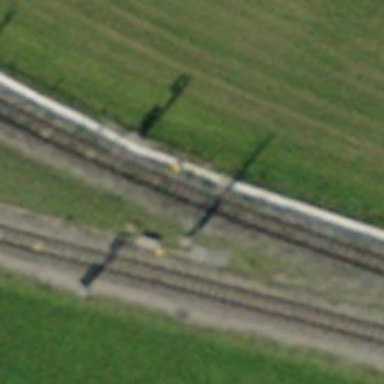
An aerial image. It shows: Railway signal.